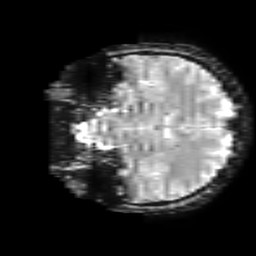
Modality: T2starw
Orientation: coronal
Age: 26
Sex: male
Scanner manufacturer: ge
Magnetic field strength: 3 T
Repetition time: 0.65 s
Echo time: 0.02 s